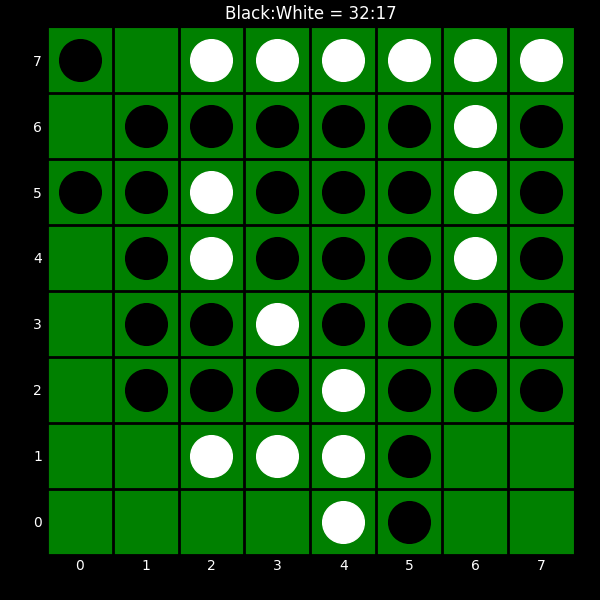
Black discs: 32
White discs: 17